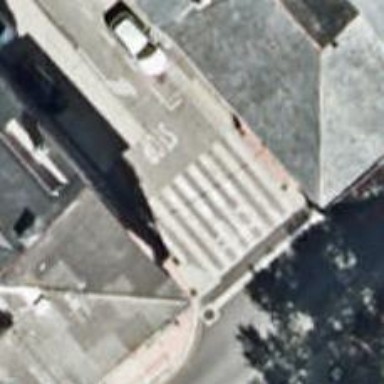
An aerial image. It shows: Uncontrolled road crossing.